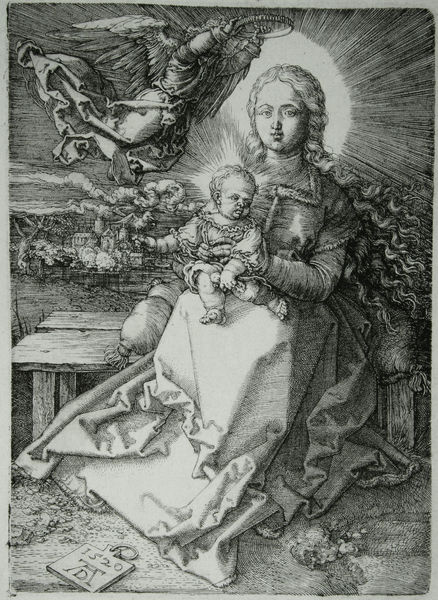
Titel: Maria, von einem Engel gekrönt
Künstler: Albrecht Dürer
Standort: viele Standorte
Institution: Seriendruck
Schlagwörter: flügel, fuß, himmel, umhang, weiß, wolken, landschaft, sitzen, stadt, frau, grau, haar, hell, hintergrund, holz, kleid, licht, mund, nase, schwarz, tisch, vordergrund, zeichnung, tuch, blond, arm, augen, falten, gesicht, kragen, lang, stein, signatur, sonne, boden, gewand, haare, mantel, sitzend, kind, mutter, krone, locke, locken, renaissance, scheitel, engel, deutschland, bein, holzschnitt, schrift, dorf, grafik, graphik, klein, baby, bank, wehen, kissen, tafel, dick, polster, faltenwurf, glatt, ad, schoß, stadtansicht, schild, unterlage, strahlen, druck, druckgrafik, initialen, monogramm, schwarz weiß, radierung, stich, kranz, kleinkind, schein, heiligenschein, nimbus, christus, jesus, jesus christus, mittelalter, krönung, segnung, reif, königin, dürer, heilig, maria, kupferstich, madonna, gloriole, jesu, christentum, bequem, christi, verkündigung, geburt, säugling, gottesmutter, jesuskind, maria mit kind, albrecht, albrecht dürer, füßse, glorie, strahlenkranz, wehend, anno domini, himmelskönigin, haaren, muttergottes, täfelchen, dtich, wallend, alfred, bänkchen, maria mit dem kinde, ank, a, d, 1520, nabtek, draperei, heiligenschain